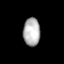
Tissue: lung
Cell type: Endothelial cells
Senescence score: 0.6902
Nuclear area (px): 466
Mean DAPI intensity: 178.605